Question: So I'm just trying to get a response every time the extension button is clicked. So like with AdBlock how this comes down

But instead I'm just trying to do a 'console.log()' every time the button is clicked without any visible popups.
I've tried this so far
'''
chrome.extension.onMessage.addListener(
function(request, sender, sendResponse) {
switch (request.directive) {
case "popup-click":
// execute the content script
chrome.tabs.executeScript(null, { // defaults to the current tab
file: "real.js", // script to inject into page and run in sandbox
allFrames: true // This injects script into iframes in the page and doesn't work before 4.0.266.0.
});
sendResponse({}); // sending back empty response to sender
break;
default:
// helps debug when request directive doesn't match
alert("Unmatched request of '" + request + "' from script to background.js from " + sender);
}
}
);
'''
Then my 'real.js'
'''
console.log("Yo");
'''
But sadly I only get a 'Yo' when it launches. Any ideas?
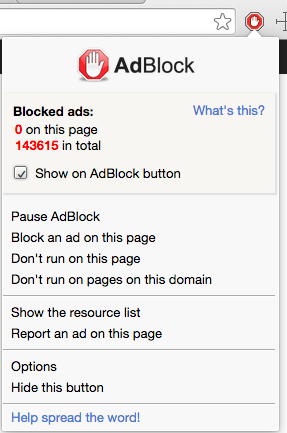
Answer: If you (nothing shows when you click the button), then there is an event that will fire when the button is clicked:
> <URL>Fired when a browser action icon is clicked. This event will not fire if the browser action has a popup.
To use:
'''
// In your background script
chrome.browserAction.onClicked.addListener( function() {
// Do stuff
});
'''
If, however, you , then, as the docs mention, this event will not fire. Then your code is more appropriate: you just need to send a message from the popup and catch it in the background script whenever it is opened. See a full example in <URL>.